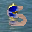
Label: 5